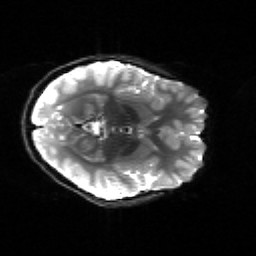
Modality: sbref
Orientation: axial
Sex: female
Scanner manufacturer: siemens
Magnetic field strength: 3 T
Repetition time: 5 s
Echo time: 0.071 s